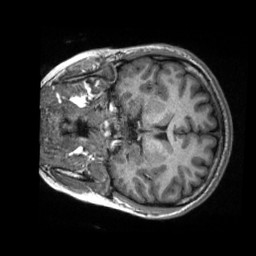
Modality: T1w
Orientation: coronal
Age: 22
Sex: female
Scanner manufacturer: siemens
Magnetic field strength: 3 T
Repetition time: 2.3 s
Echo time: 0.00288 s